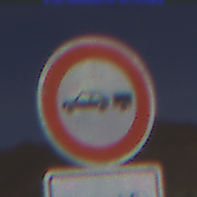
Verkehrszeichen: VerbotPersonenkraftwagenMitAnhaenger
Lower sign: ZeitangabenMitBeschraenkungAufWochentage8
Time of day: Midday
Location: Outdoor (Nature)
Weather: Clear
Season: NotSpecified
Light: Natural